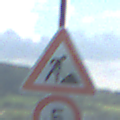
Verkehrszeichen: Arbeitsstelle
Zusatzzeichen unten: Geschwindigkeit5
Umgebung: Outdoor, Nature
Tageszeit: MorningAfternoon
Wetter: PartlyCloudy
Licht: Natural
Jahreszeit: NotSpecified
Kontrast: HighContrast